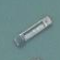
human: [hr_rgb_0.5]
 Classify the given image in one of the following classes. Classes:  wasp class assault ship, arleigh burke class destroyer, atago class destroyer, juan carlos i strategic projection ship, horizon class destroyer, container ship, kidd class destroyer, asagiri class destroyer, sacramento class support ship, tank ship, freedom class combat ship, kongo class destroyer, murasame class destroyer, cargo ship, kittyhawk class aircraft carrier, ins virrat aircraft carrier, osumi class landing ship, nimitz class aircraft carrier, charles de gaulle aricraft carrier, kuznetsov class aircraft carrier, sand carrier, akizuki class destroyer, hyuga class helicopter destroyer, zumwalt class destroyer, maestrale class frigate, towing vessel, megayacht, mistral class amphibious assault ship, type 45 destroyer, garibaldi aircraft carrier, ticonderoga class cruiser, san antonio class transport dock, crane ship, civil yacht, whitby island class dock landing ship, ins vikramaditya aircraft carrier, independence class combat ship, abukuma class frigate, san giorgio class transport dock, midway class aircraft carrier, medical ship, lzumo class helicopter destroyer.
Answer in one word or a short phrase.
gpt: Sand carrier